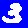
Digit: 3